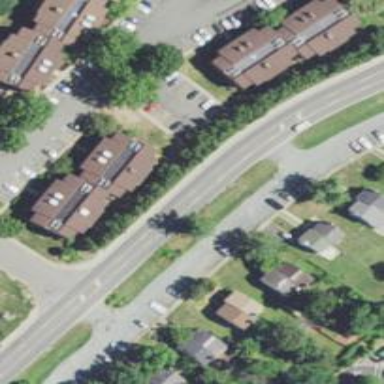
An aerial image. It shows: Footway.